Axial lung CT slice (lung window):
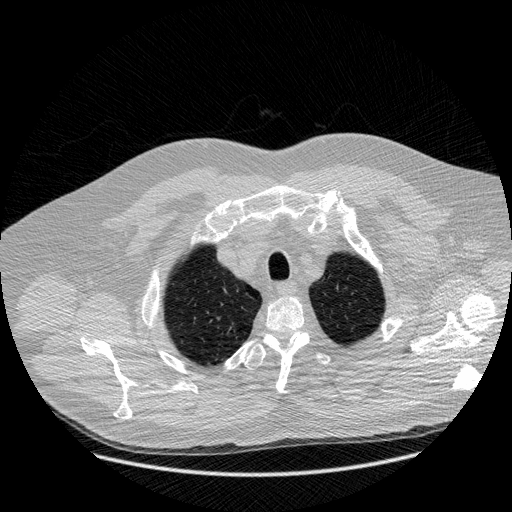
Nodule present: no